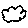
Label: cloud